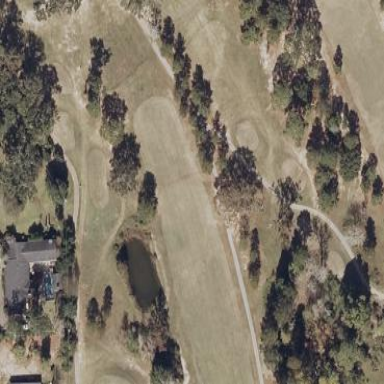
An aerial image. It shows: Golf fairway surrounded by grass.